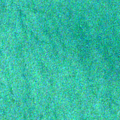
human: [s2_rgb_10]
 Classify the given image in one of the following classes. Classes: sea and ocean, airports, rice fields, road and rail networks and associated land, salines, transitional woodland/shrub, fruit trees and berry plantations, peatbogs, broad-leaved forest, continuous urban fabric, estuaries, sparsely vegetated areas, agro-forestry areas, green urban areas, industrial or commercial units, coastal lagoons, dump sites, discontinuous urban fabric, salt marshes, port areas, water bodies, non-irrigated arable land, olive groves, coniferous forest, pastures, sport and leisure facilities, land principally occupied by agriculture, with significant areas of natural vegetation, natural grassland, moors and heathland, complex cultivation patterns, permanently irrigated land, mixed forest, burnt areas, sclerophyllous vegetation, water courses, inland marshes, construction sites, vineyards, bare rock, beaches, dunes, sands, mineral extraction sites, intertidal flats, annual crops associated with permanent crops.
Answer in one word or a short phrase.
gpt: sea and ocean